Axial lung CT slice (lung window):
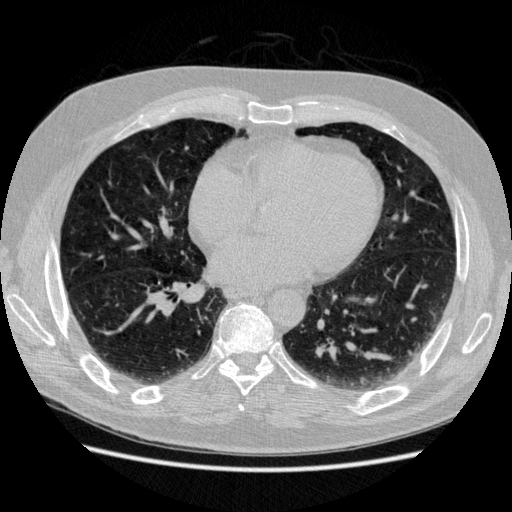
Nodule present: no